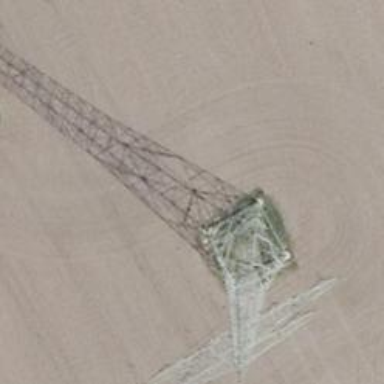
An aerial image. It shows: Power tower.